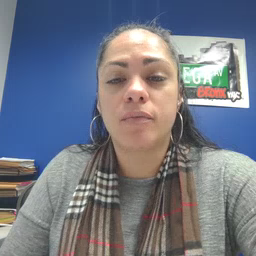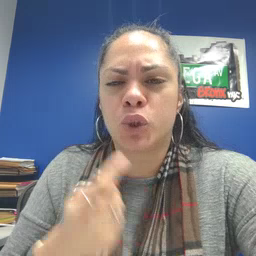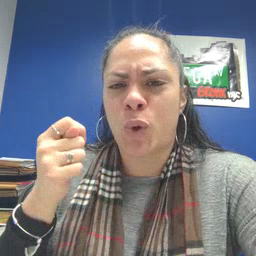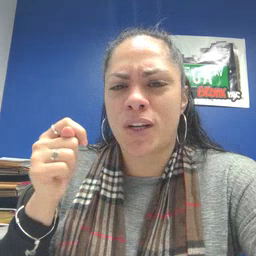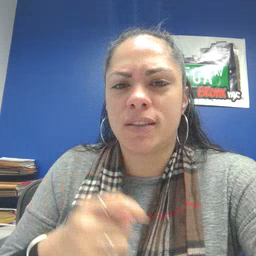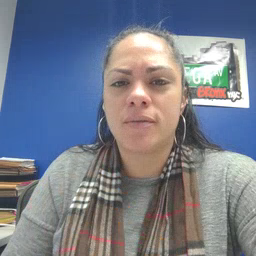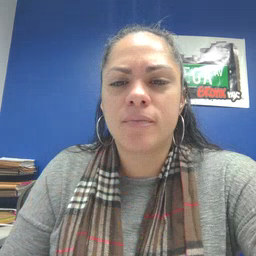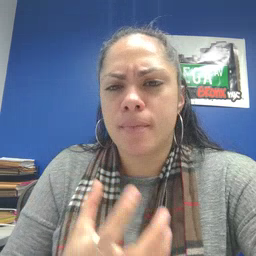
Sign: toy